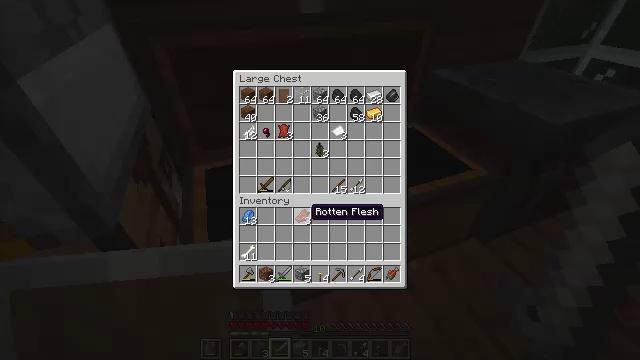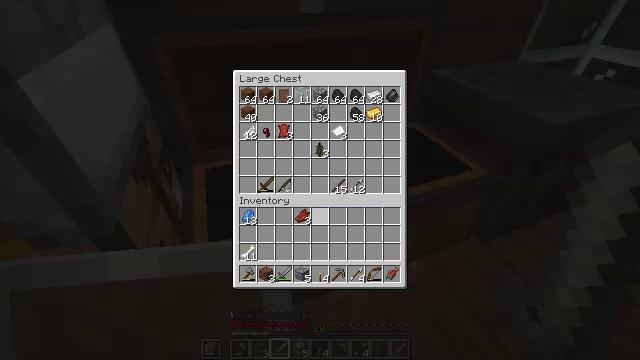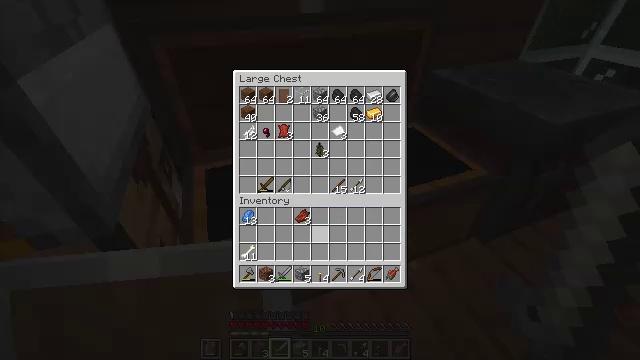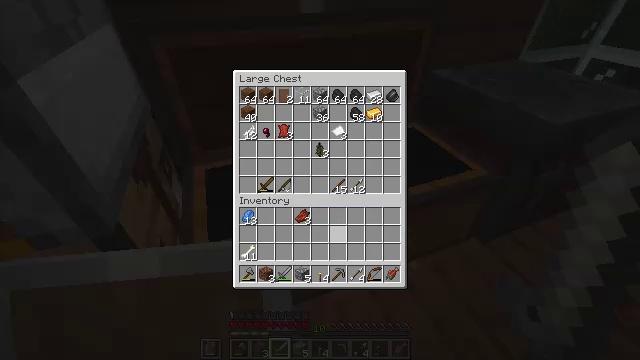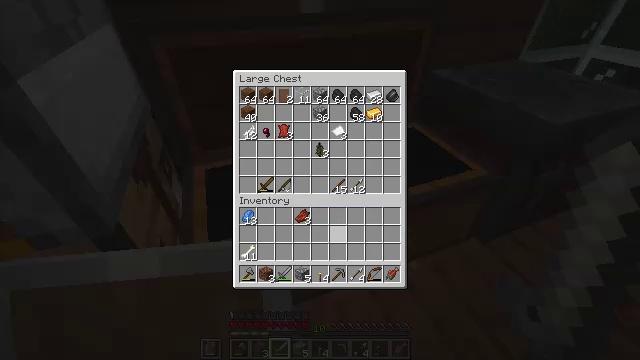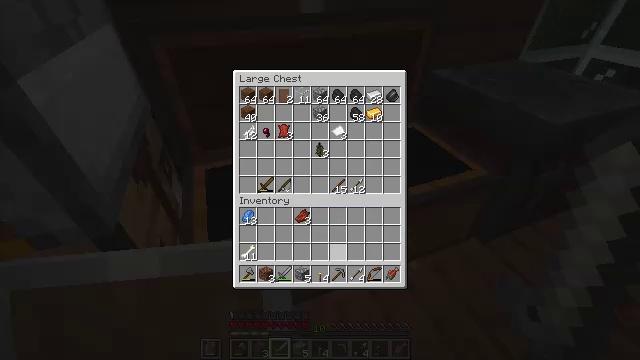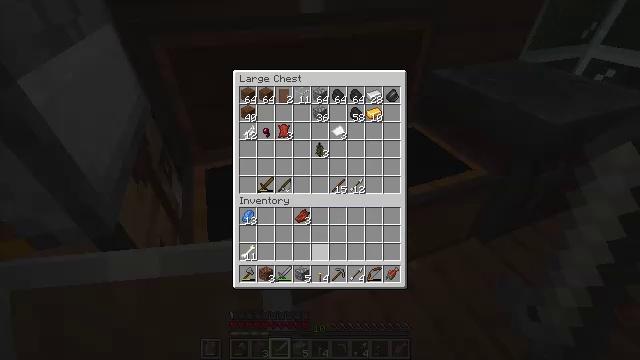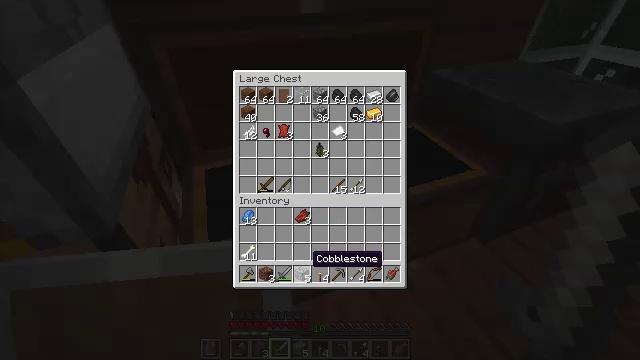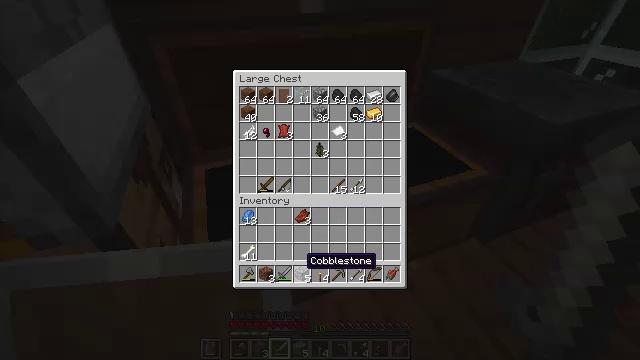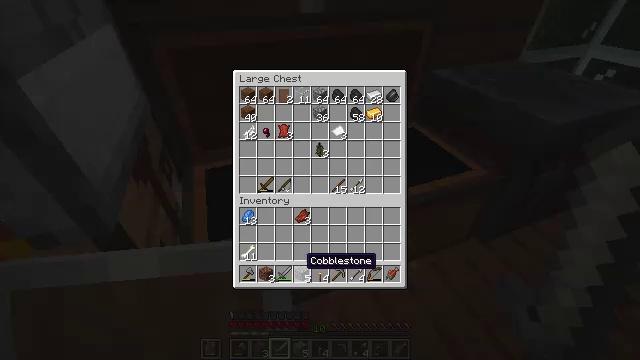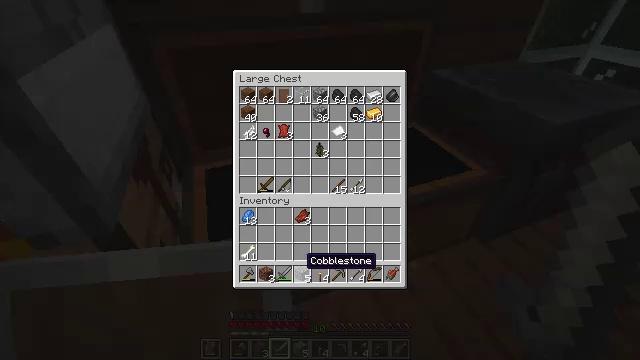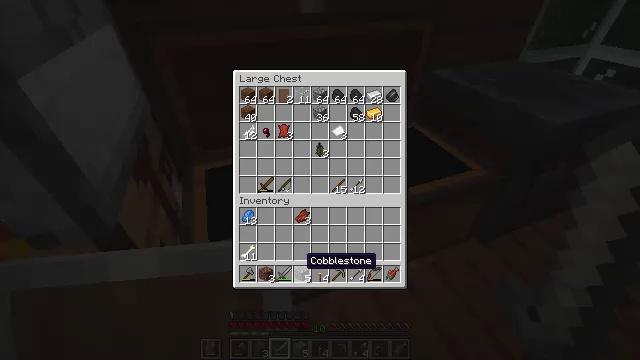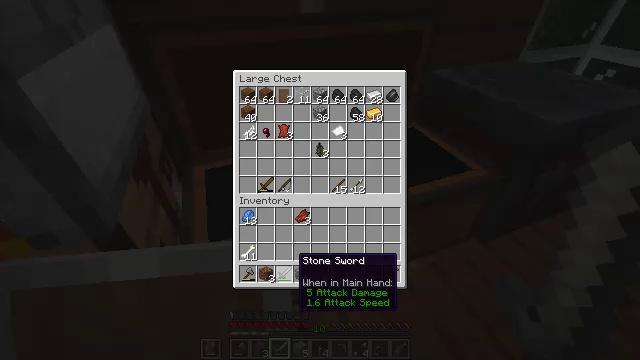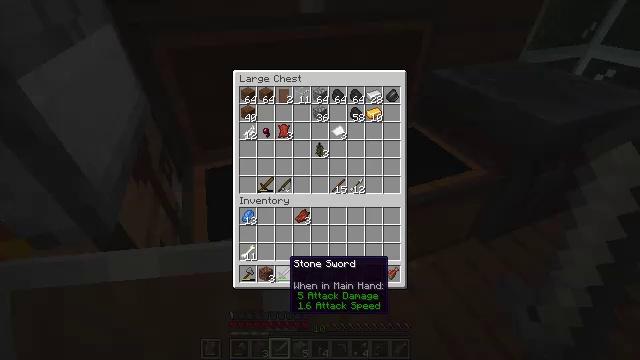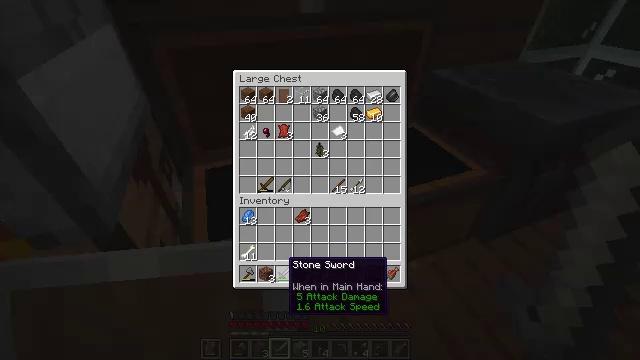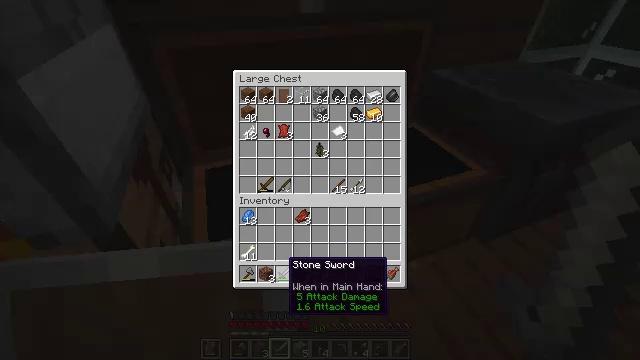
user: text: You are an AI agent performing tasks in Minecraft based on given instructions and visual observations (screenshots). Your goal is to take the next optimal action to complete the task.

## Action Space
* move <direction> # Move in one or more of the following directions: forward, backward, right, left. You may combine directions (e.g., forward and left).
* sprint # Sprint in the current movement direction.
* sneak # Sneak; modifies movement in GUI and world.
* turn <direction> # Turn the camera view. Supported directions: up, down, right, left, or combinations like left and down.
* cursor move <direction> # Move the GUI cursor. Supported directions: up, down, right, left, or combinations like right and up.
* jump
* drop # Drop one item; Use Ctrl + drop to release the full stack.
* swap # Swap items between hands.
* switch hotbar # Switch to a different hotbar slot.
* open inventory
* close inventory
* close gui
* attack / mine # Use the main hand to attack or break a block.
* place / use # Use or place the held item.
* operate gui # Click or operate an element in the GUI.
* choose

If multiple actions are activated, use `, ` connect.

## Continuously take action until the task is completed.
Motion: motion action
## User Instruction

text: Break the mature wheat plants.
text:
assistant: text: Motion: no_op
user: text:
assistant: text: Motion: no_op
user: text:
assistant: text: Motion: no_op
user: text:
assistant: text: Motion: no_op
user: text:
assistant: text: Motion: no_op
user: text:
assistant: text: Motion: no_op
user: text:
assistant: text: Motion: no_op
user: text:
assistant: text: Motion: no_op
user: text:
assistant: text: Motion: no_op
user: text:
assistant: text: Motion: no_op
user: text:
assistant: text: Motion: no_op
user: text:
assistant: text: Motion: cursor move right and down
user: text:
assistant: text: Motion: cursor move right
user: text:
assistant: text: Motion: no_op
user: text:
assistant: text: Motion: no_op
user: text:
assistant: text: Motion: no_op
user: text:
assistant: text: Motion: cursor move left and down
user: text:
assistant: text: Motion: cursor move left and down
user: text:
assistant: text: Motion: no_op
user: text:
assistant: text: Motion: no_op
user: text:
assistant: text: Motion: no_op
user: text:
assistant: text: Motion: no_op
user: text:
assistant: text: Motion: no_op
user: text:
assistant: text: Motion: no_op
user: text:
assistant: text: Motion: no_op
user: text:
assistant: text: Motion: cursor move left
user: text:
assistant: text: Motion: cursor move left
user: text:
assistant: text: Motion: no_op
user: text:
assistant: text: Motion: no_op
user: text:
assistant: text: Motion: no_op